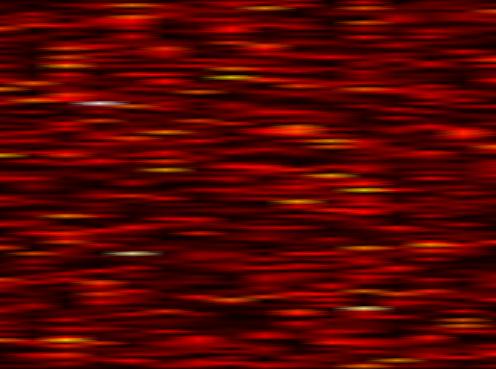
Label: OFDM